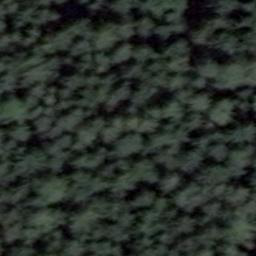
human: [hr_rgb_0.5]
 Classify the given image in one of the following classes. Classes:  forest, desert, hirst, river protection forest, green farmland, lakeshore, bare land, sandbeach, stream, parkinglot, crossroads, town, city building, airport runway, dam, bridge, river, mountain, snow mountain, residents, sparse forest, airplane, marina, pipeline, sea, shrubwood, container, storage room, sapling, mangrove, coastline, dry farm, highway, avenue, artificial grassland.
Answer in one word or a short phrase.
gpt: forest